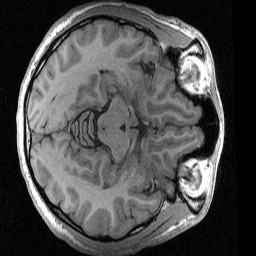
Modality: T1w
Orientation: axial
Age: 25
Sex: male